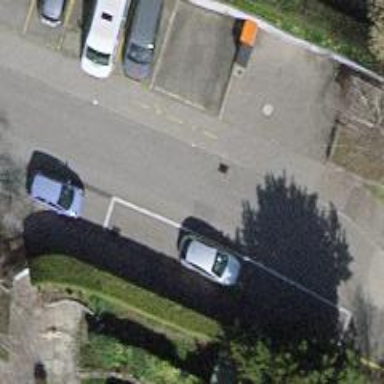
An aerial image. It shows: Unclassified road with asphalt surface. There are sidewalks on both sides.